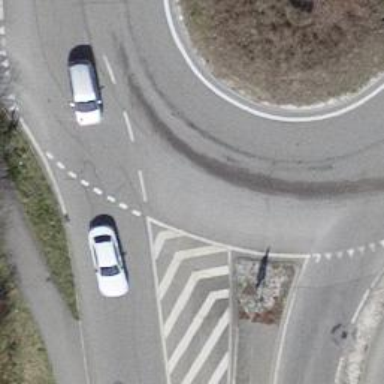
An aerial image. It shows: Asphalt road that is secondary route leading to roundabout.